Question: I'm having a weird trouble for quite some time.
I use Filezilla as FTP agent and Aptana Studio as IDE. In some servers, when I upload/download files, it breaks all formating.
I tried both Binary and ASCII (though i know for .php and text files, ASCII is right), but the files keeps coming back like this:

In some cases, even in notepad it opens really weird; like in one line only. If I delete those blank lines by hand, sometimes the code don't even work, but sometimes it does.
I've made plenty of research here and over the web, but besides putting on ASCII mode in FTP, I got nothing usefull =/
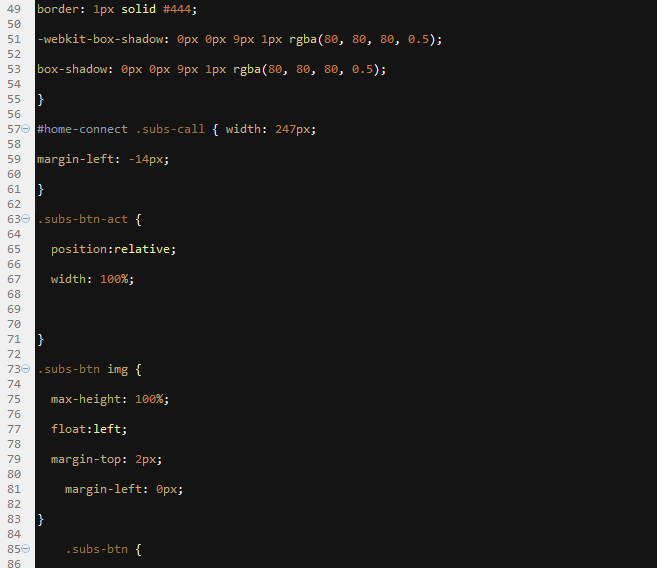
Answer: So, I'm still not 100% sure WHY this happens, (apparently some osX setups x Windows configs... old story, same players), but here's how I fixed:
Search and replace with regex:
At Sublime Text, just 'ctrl+h' and click the icon (The first on the left, like the Sum Symbol)
Find What: '[
]{2,}'
Replace With: '
'
Replace All, and you're done.